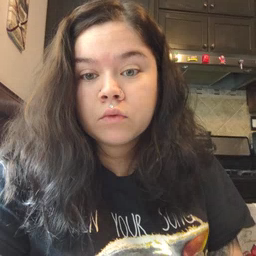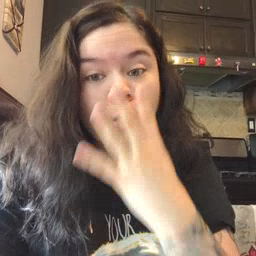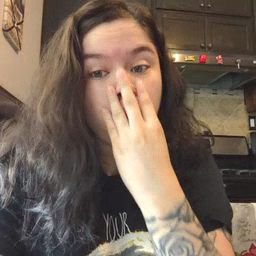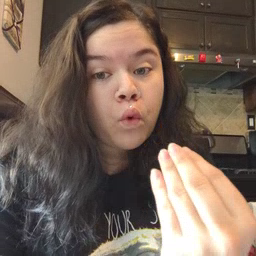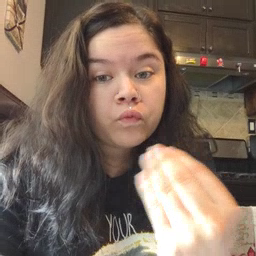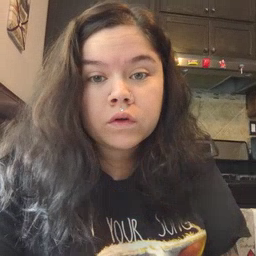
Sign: wolf